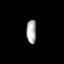
Tissue: prostate
Cell type: Fibroblasts
Senescence score: 0.753
Nuclear area (px): 231
Mean DAPI intensity: 169.909